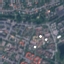
Land use / land cover: Residential